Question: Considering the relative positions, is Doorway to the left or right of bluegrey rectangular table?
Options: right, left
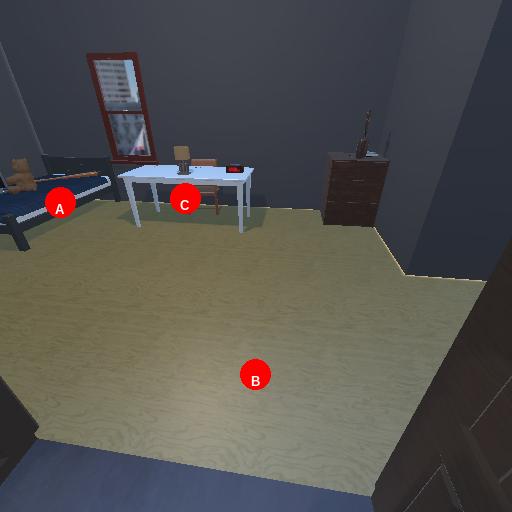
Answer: right